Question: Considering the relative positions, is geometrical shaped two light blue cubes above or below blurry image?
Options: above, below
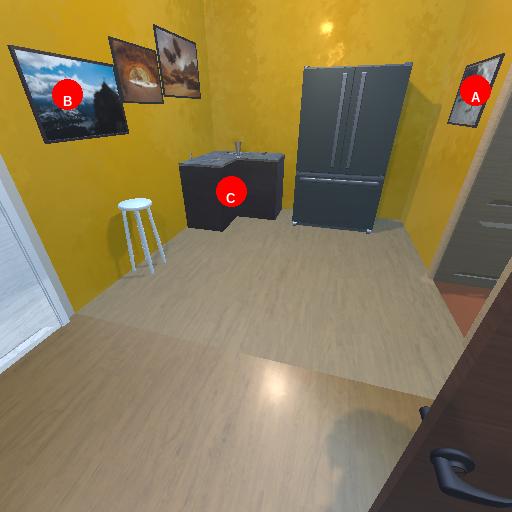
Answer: above